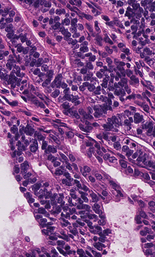
Tumor epithelial tissue: yes
Tumor-associated stroma tissue: yes
Normal tissue: no